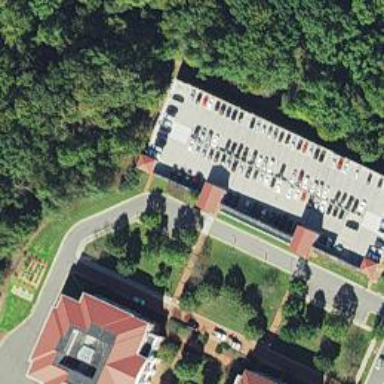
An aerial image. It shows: Multi-storey parking lot at university.